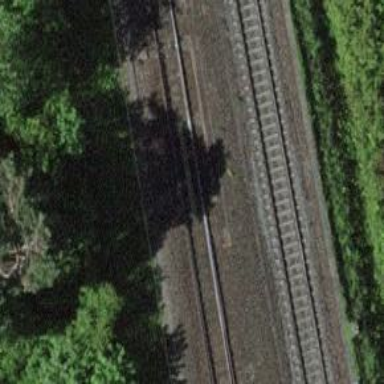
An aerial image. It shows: Railway switch.